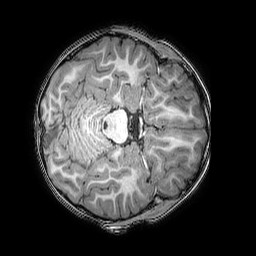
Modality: T1w
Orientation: axial
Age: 7
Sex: male
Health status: healthy